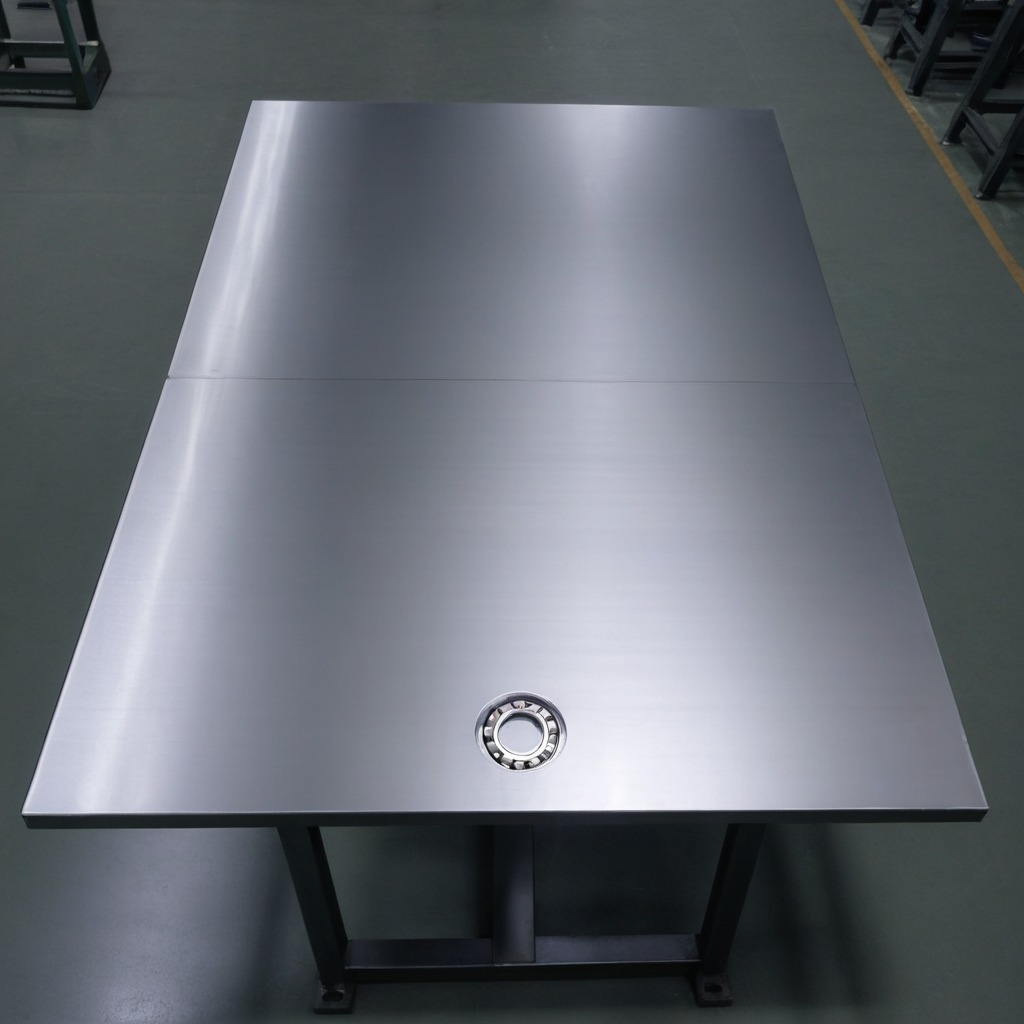
A metal ball bearing is lying on the tabletop.